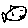
Label: fish